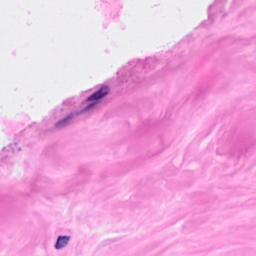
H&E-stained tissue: Breast